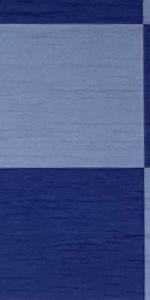
Label: Empty